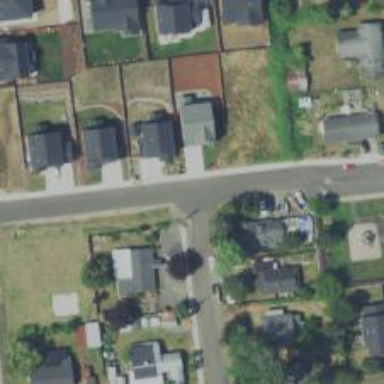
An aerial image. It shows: Residential road with sidewalk on the left side.